Brain MRI, t2w sequence, axial 2D slice.
Patient: age 55, sex M, weight 98 kg, height 1.98 m
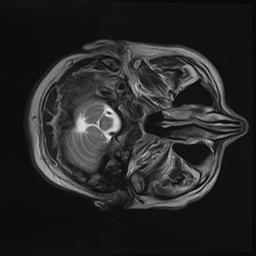